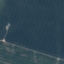
Land use / land cover: AnnualCrop